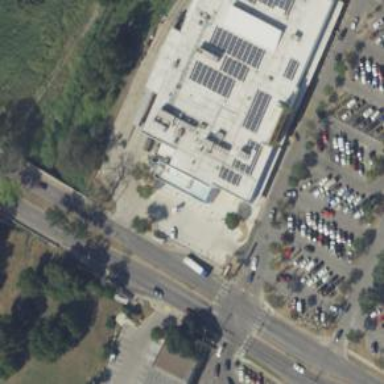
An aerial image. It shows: Generator is pictured.